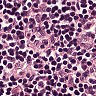
Metastatic tissue present: no